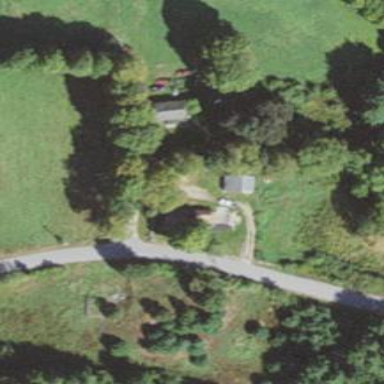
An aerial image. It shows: Driveway leading to service road.